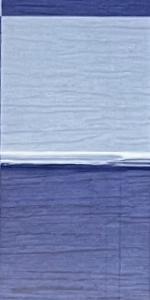
Label: Empty